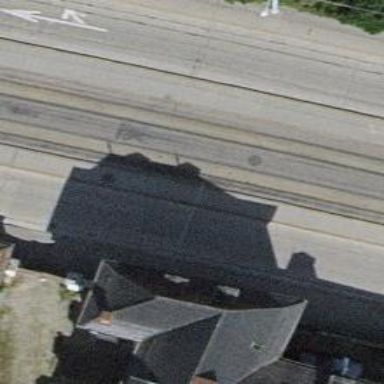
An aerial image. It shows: Tram stop with public transport stop position.